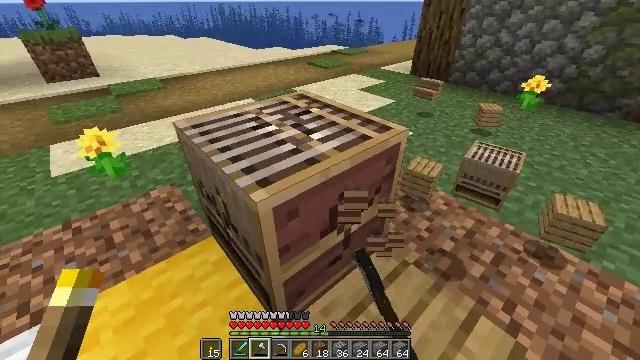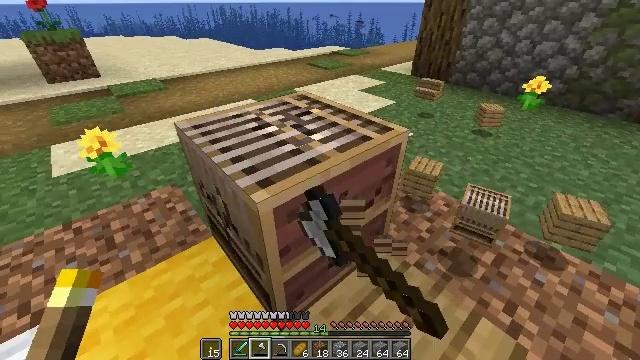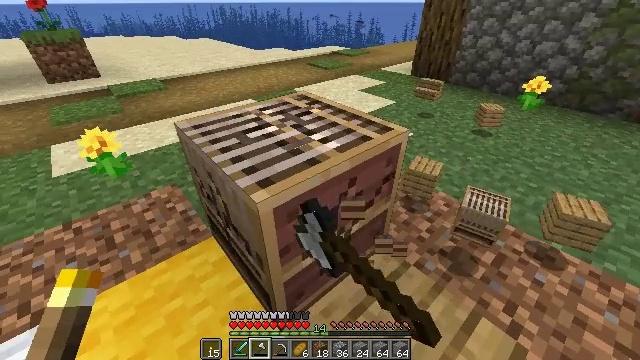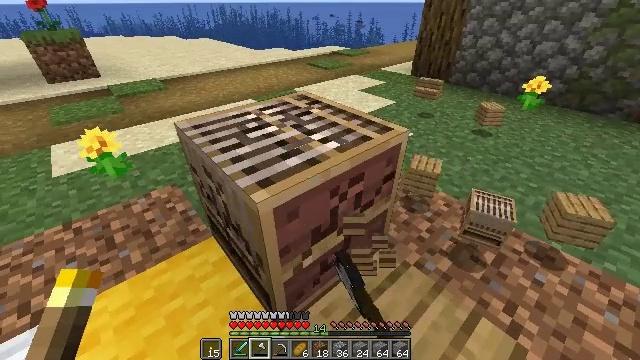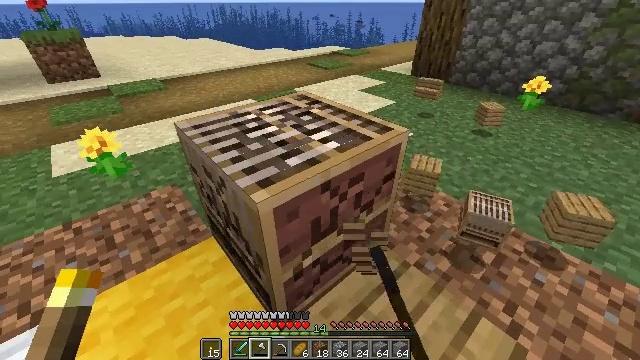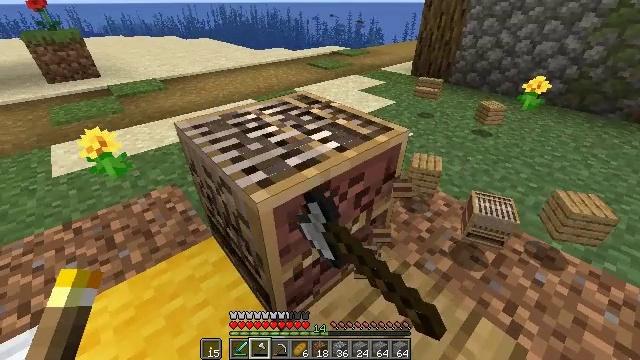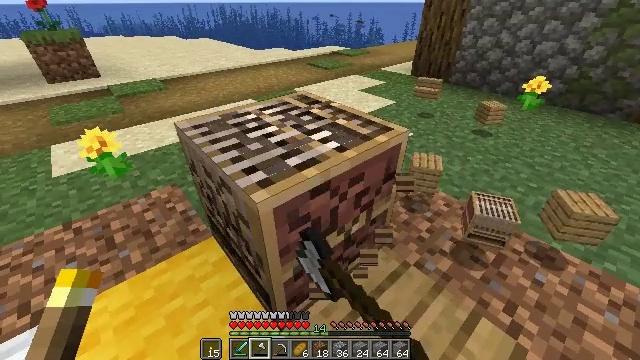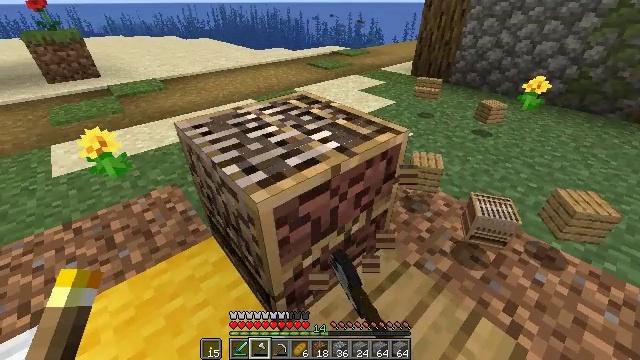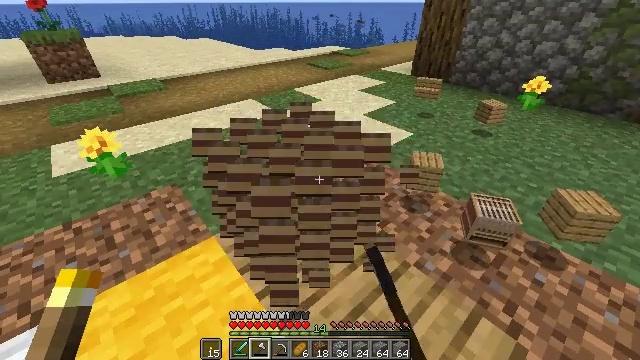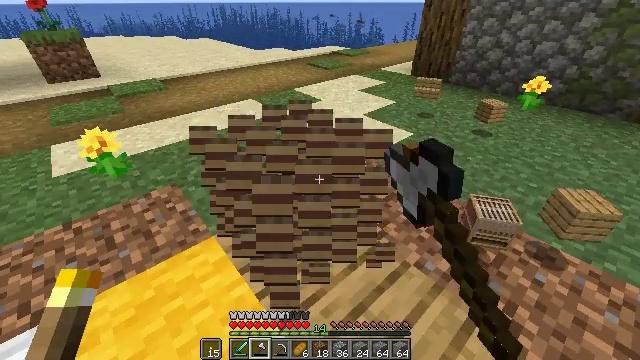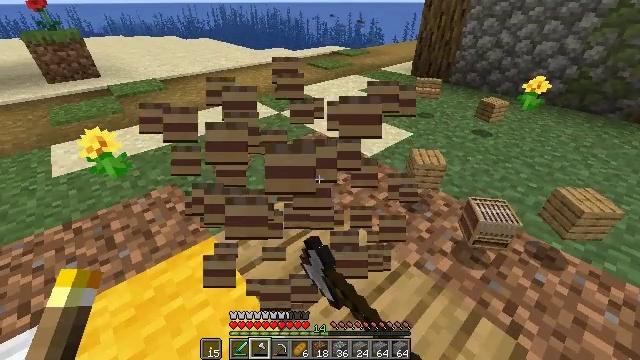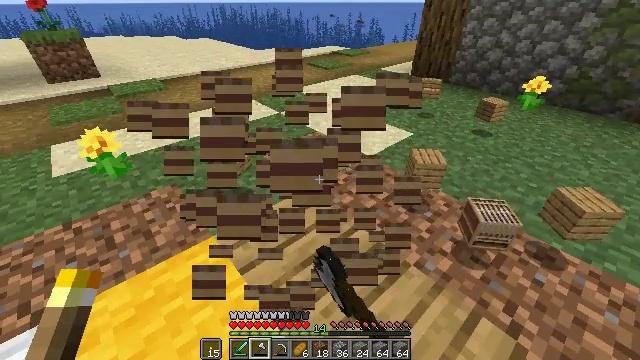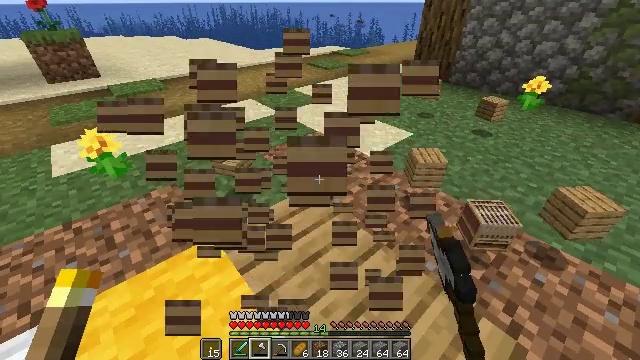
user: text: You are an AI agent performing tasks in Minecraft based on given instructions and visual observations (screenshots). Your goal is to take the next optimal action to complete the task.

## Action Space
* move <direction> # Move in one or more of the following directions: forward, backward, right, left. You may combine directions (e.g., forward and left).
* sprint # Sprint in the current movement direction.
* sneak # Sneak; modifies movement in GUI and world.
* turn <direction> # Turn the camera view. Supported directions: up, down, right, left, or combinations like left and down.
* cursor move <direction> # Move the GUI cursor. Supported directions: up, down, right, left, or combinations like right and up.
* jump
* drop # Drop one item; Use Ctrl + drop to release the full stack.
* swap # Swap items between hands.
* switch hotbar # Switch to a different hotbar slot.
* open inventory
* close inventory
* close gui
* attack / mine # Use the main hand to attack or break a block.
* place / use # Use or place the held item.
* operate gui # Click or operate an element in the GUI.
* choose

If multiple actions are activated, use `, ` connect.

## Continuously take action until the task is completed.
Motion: motion action
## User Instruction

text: Gather the loom into your inventory.
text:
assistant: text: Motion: attack / mine
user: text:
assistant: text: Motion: attack / mine
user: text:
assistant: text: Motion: attack / mine
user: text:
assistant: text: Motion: attack / mine
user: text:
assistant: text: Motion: attack / mine
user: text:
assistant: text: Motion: attack / mine
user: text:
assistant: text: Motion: attack / mine
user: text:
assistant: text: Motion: attack / mine
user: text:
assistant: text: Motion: attack / mine
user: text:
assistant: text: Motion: attack / mine
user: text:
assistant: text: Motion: attack / mine
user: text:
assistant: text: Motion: attack / mine
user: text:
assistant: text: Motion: attack / mine